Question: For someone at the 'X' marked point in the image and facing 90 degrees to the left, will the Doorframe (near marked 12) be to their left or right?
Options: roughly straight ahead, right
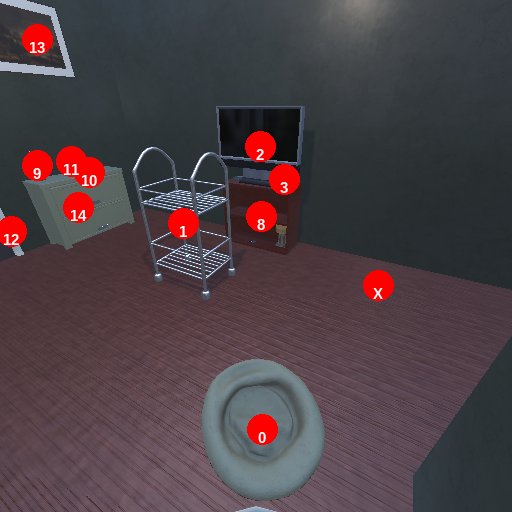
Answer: roughly straight ahead